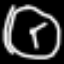
Label: clock